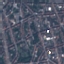
Land use / land cover class: Residential